Field crop: maize
Growth stage: 2
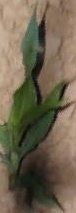
Species: maize